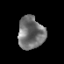
Tissue: prostate
Cell type: T cells
Senescence score: 0.3509
Nuclear area (px): 838
Mean DAPI intensity: 115.364